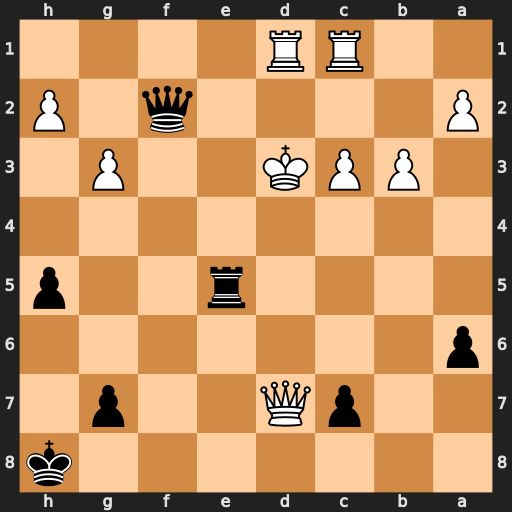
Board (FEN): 7k/2pQ2p1/p7/4r2p/8/1PPK2P1/P4q1P/2RR4
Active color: b
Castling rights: -
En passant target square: -
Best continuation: Qe2+ Kd4 c5#